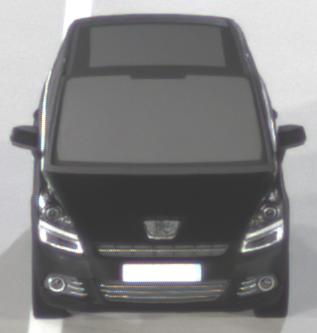
Make: Peugeot
Model: 5008 120 VTi
Detailed model: 5008 (I) Van
Model produced from: 2009/10
Model produced until: 2011/07
Doors: 5
Color: black
Road condition: dry road
Daytime: night
Contrast: high contrast